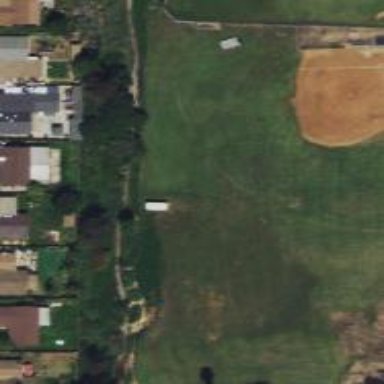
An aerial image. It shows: Baseball pitch for leisure land activities.